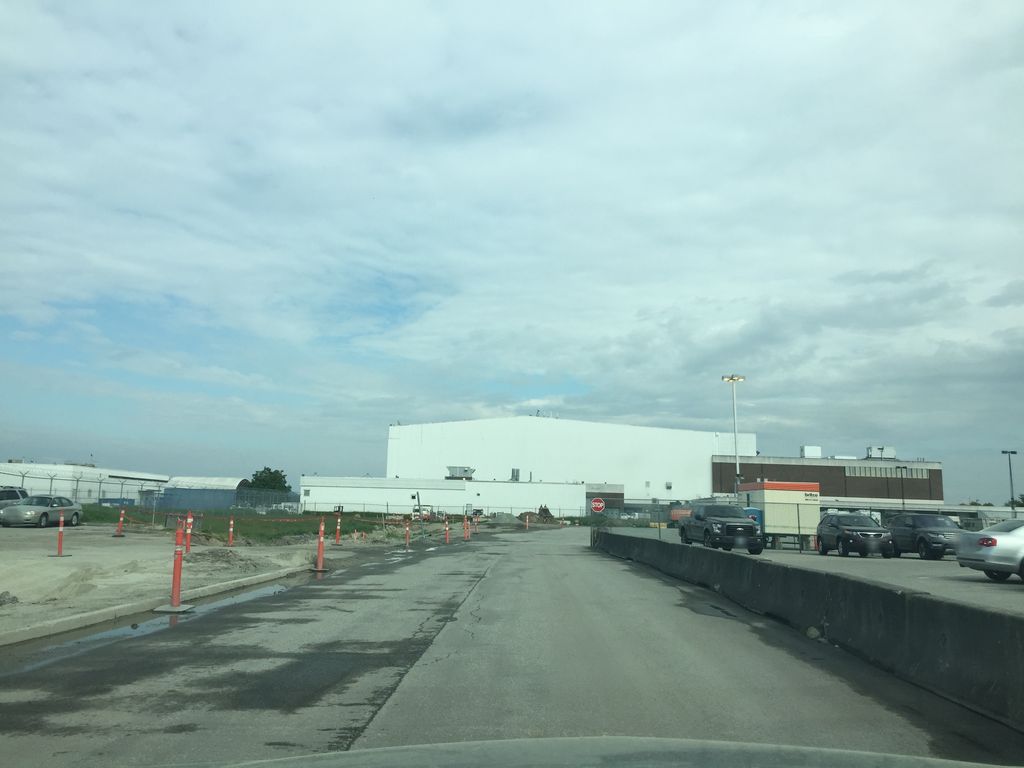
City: vancouver